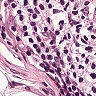
Metastatic tissue present: no